三年级 · 算术
有两条彩带, 东东剪下第一条的 $\frac{1}{2}$, 又剪下第二条的 $\frac{1}{3}$ 。剪下的部分同样长。

(1) 请在方框内画出两条彩带剩下的部分。

（2）如果原来第一条彩带长 8 分米, 那么原来第二条彩带长（）分米。
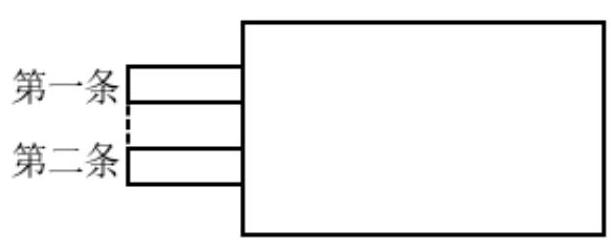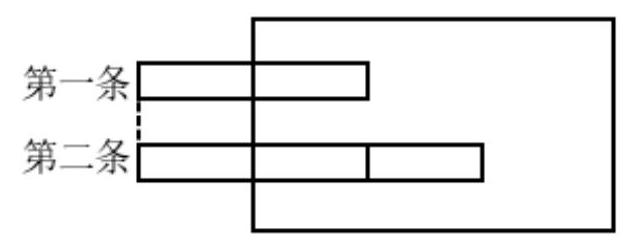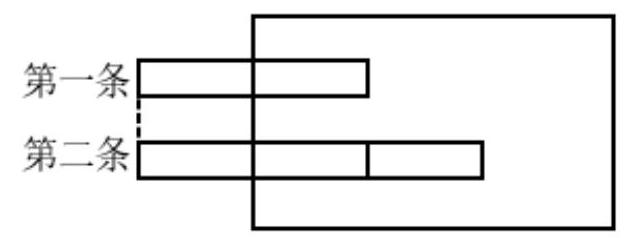
答案:

答案. (1)

(2) 12

【分析】(1) 第一条剩下的部分与剪下的部分相等, 第二条剩下的部分是剪下的部分的 2 倍, 据此画图;

(2) 第一条彩带长 8 分米, 则从第一条上剪下的彩带是 $8 \div 2=4$ (分米), 因此原来第二条彩带长 $4 \times 3$ $=12$ (分米)。

【详解】 (1)

(2) $8 \div 2 \times 3$

$=4 \times 3$
$=12($ 分米 $)$

答: 原来第二条彩带长 12 分米。

【点睛】本题考查分数的简单应用。